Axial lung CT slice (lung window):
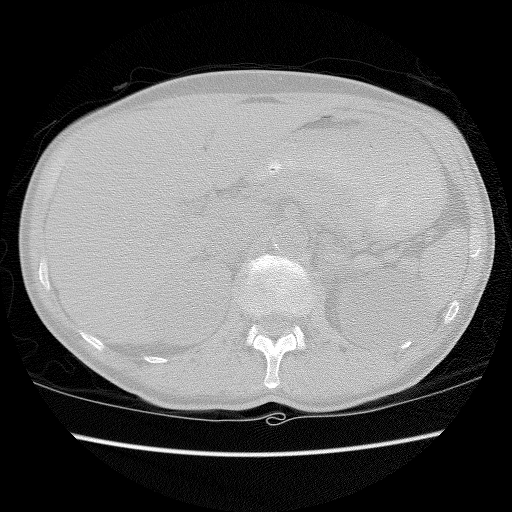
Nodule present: no